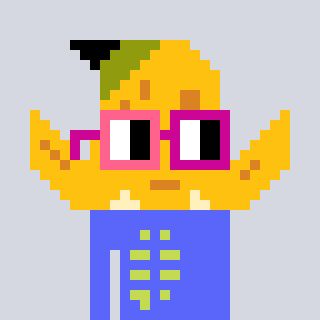
a pixel art character with square pink and red glasses, a banana-shaped head and a purple-colored body on a cool background